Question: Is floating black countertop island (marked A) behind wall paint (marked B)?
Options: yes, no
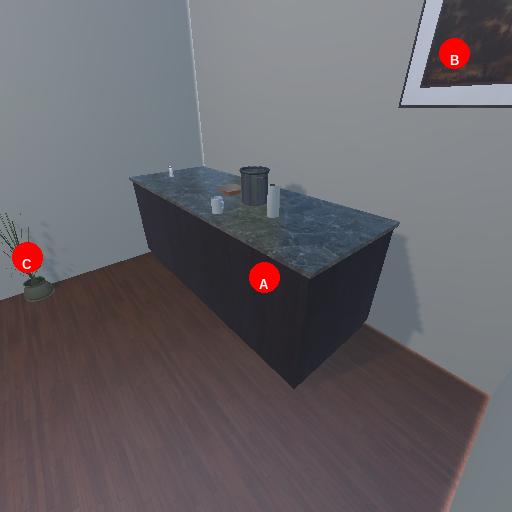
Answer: yes